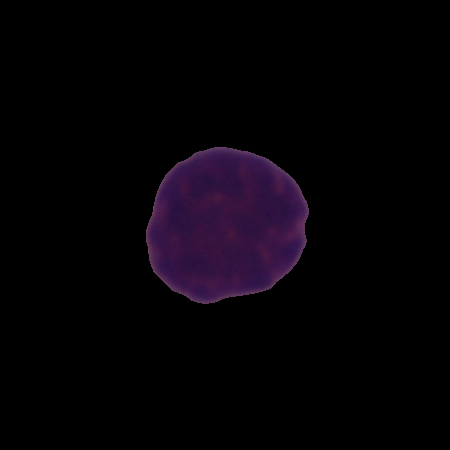
Label: healthy